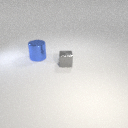
small gray metal cube to the right of large blue metal cylinder